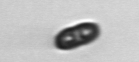
Label: pennate